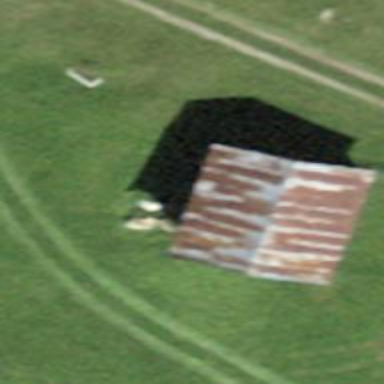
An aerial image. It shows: Shed.